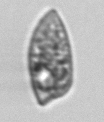
Label: Prorocentrum_dentatum